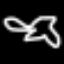
Label: airplane